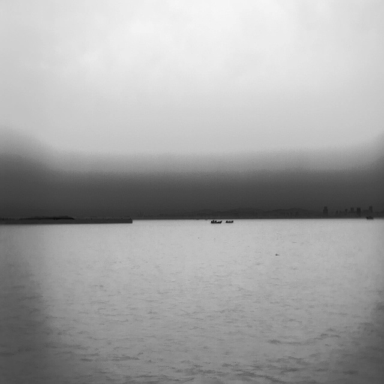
There are two bulk_carriers in the infrared image.